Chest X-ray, PA view. Patient: 61 years old, sex F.
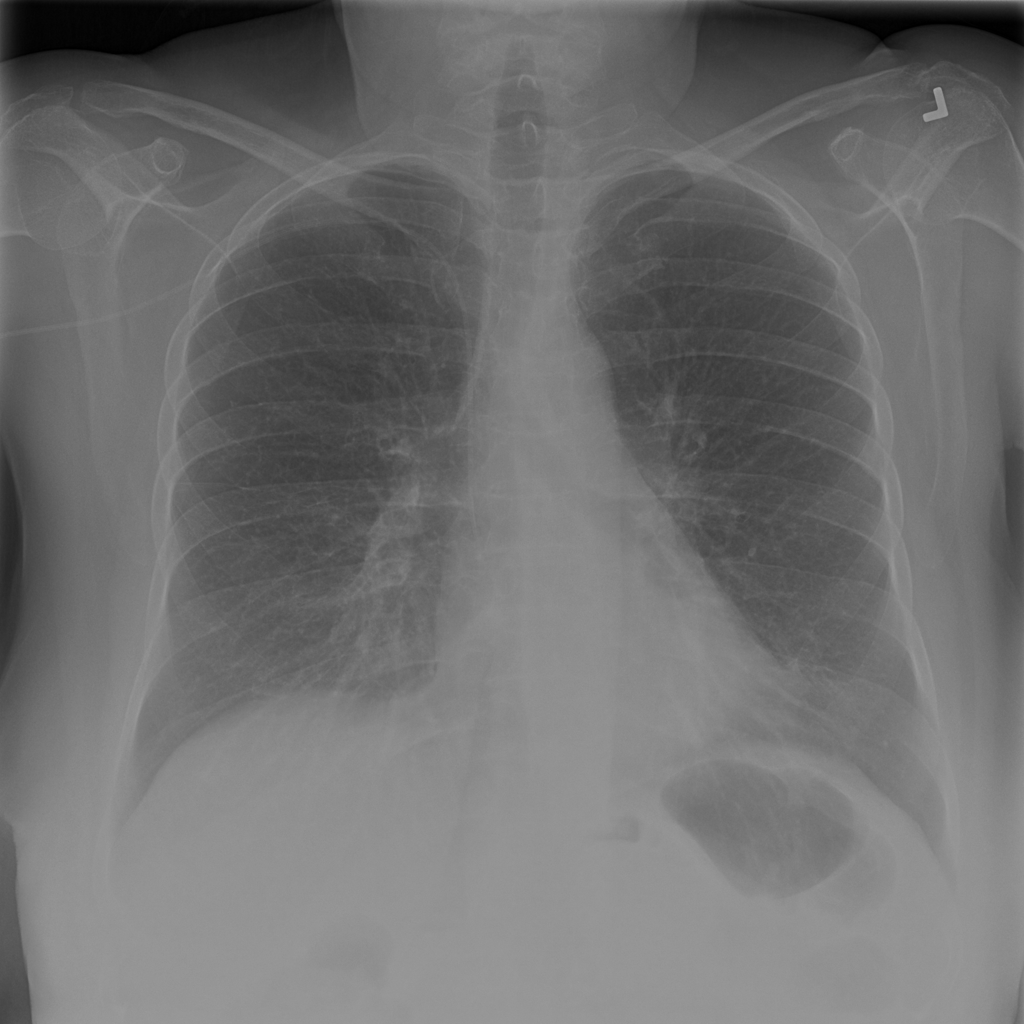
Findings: Effusion